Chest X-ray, PA view. Patient: 52 years old, sex M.
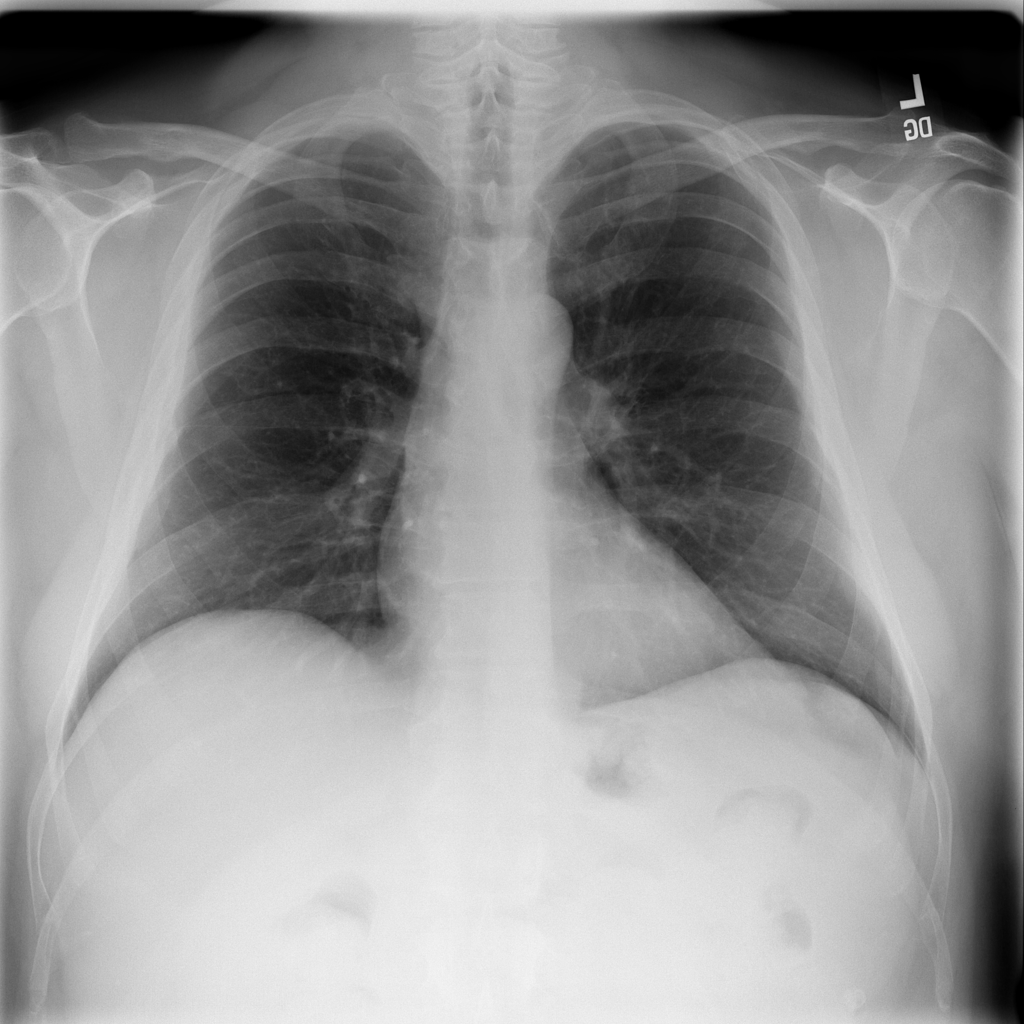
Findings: Pleural_Thickening